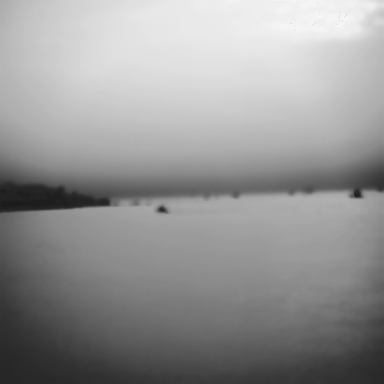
There are two objects shown in the infrared image, including a canoe, and a bulk_carrier.